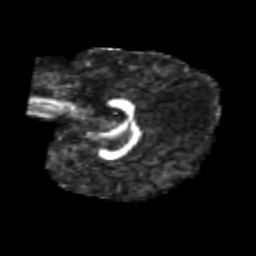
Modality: FA
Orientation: sagittal
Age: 7
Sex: male
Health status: healthy